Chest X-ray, PA view. Patient: 17 years old, sex F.
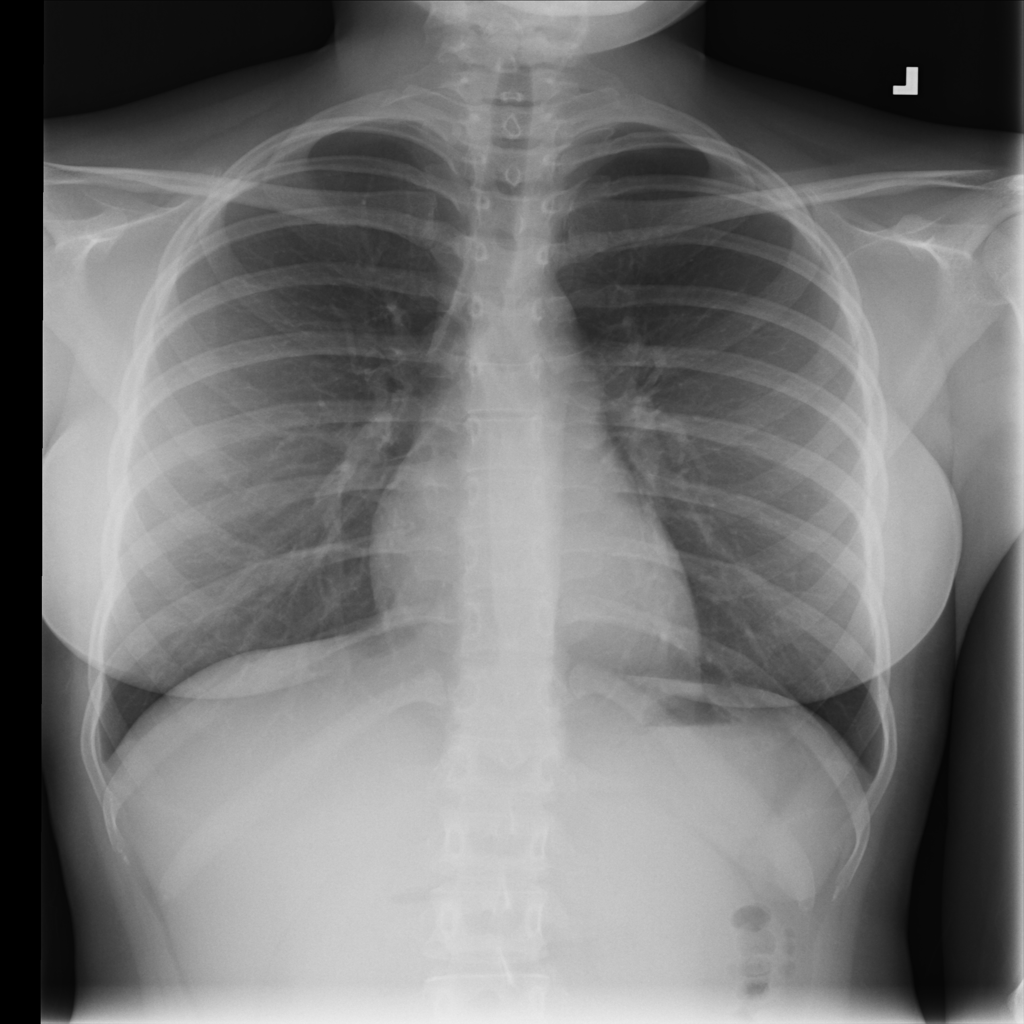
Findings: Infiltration